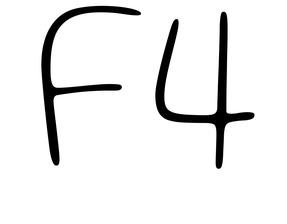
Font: Gluten_Thin